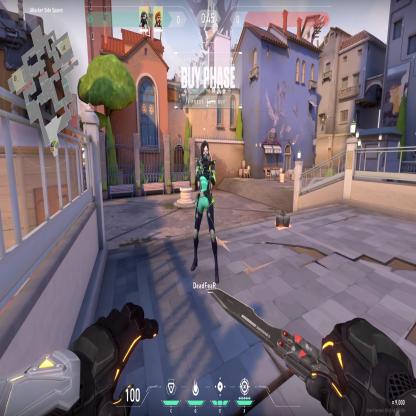
Label: dropped spike ; teammate